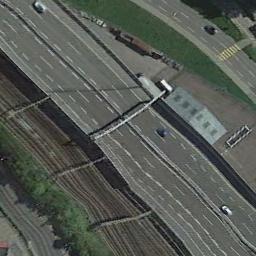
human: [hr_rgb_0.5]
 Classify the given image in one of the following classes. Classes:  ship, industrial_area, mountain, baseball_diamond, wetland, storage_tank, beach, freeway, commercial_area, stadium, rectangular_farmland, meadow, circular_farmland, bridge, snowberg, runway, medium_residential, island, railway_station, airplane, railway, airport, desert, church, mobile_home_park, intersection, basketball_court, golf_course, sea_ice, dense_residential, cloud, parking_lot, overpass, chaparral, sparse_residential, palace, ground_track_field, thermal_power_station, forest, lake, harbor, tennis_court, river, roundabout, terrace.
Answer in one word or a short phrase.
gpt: freeway